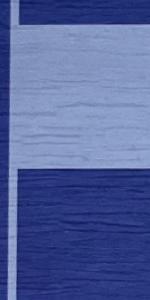
Label: Empty